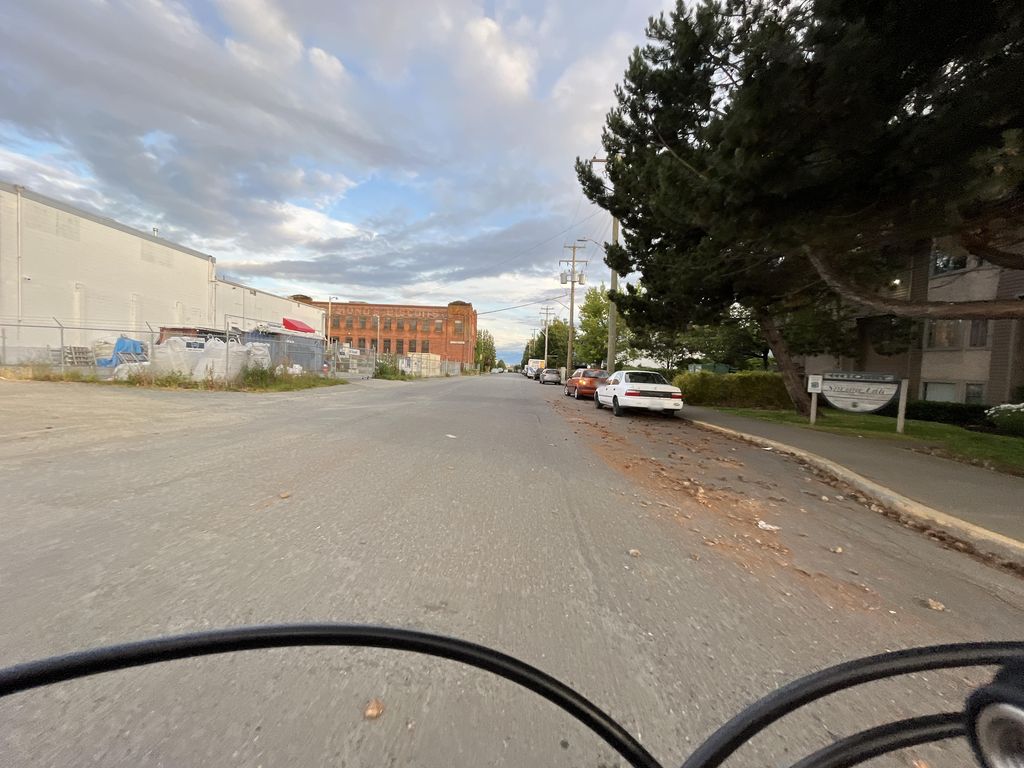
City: victoria